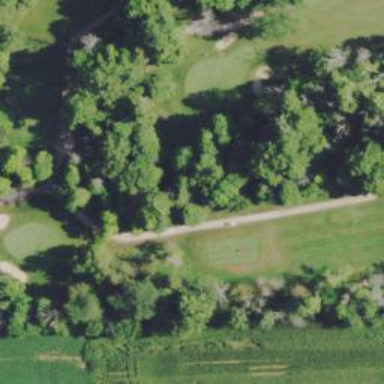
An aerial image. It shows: Golf cartpath that is also road path.